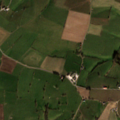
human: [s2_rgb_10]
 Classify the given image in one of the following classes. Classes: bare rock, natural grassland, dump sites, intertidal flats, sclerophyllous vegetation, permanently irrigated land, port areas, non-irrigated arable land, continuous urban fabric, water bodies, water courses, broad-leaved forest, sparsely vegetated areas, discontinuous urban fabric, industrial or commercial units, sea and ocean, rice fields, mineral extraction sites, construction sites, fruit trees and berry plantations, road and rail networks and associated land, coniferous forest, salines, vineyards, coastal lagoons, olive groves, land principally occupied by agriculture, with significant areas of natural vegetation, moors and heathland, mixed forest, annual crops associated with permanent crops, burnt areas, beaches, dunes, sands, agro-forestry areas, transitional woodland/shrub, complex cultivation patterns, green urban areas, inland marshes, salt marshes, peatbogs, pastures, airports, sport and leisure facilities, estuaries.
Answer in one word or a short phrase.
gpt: pastures, complex cultivation patterns